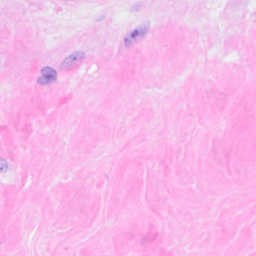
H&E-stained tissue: Breast